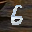
Label: 6